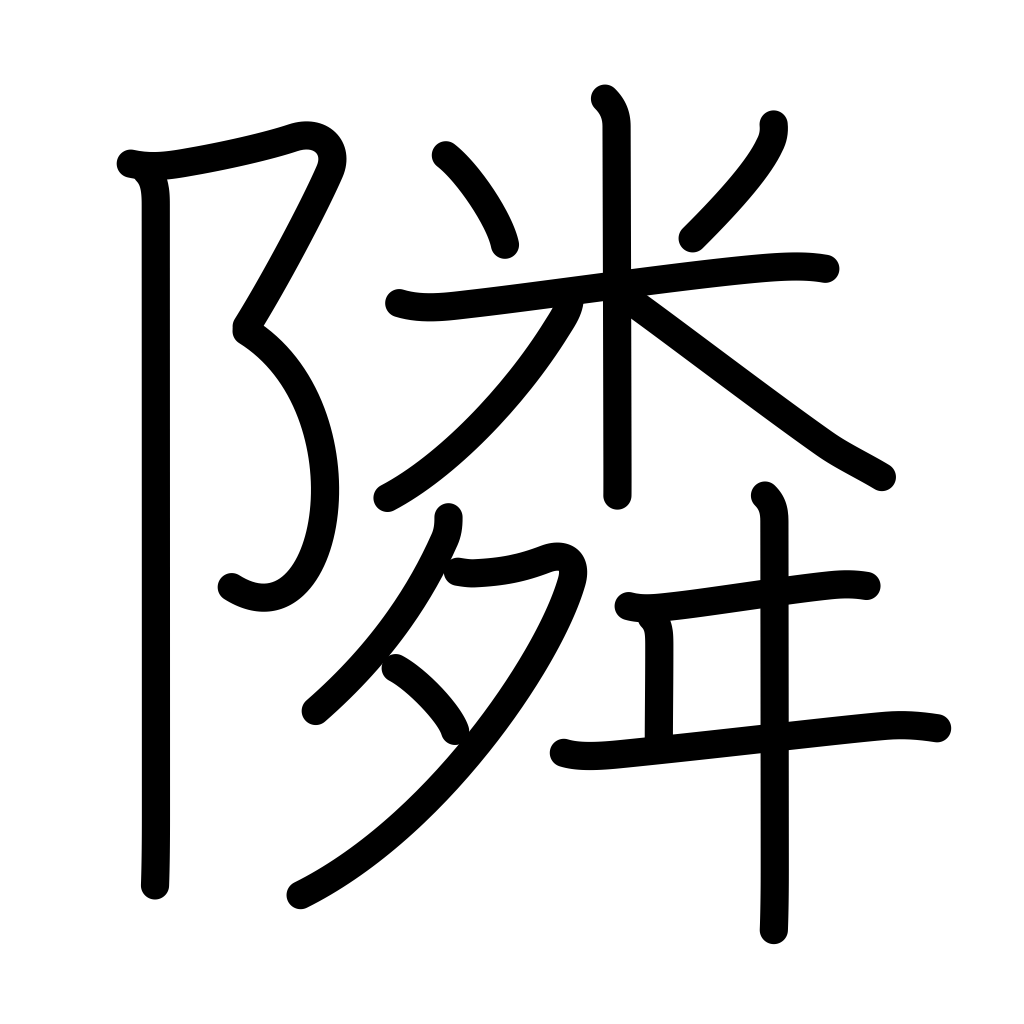
Meaning: neighboring